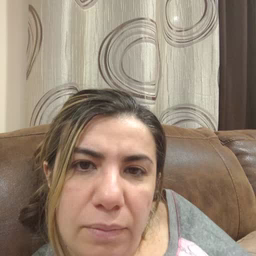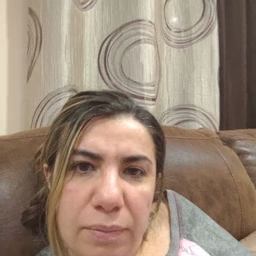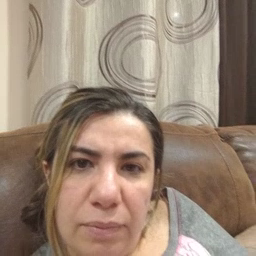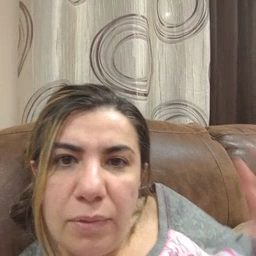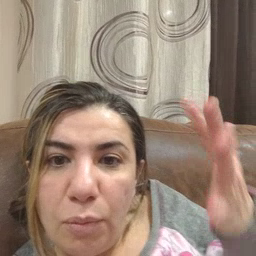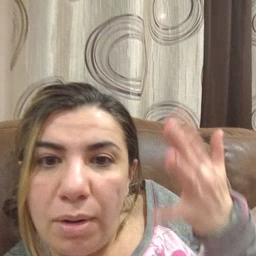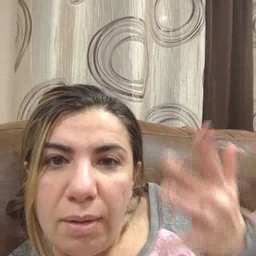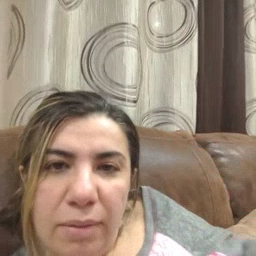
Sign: wait